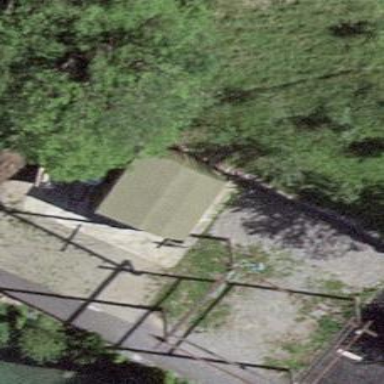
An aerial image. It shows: View of roof of building.